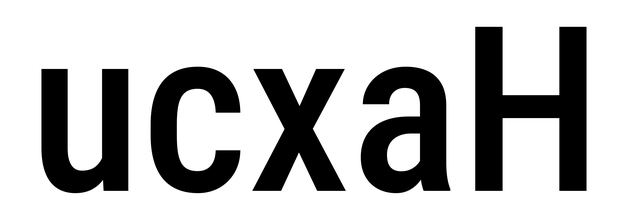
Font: Roboto_Condensed_Medium